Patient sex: M
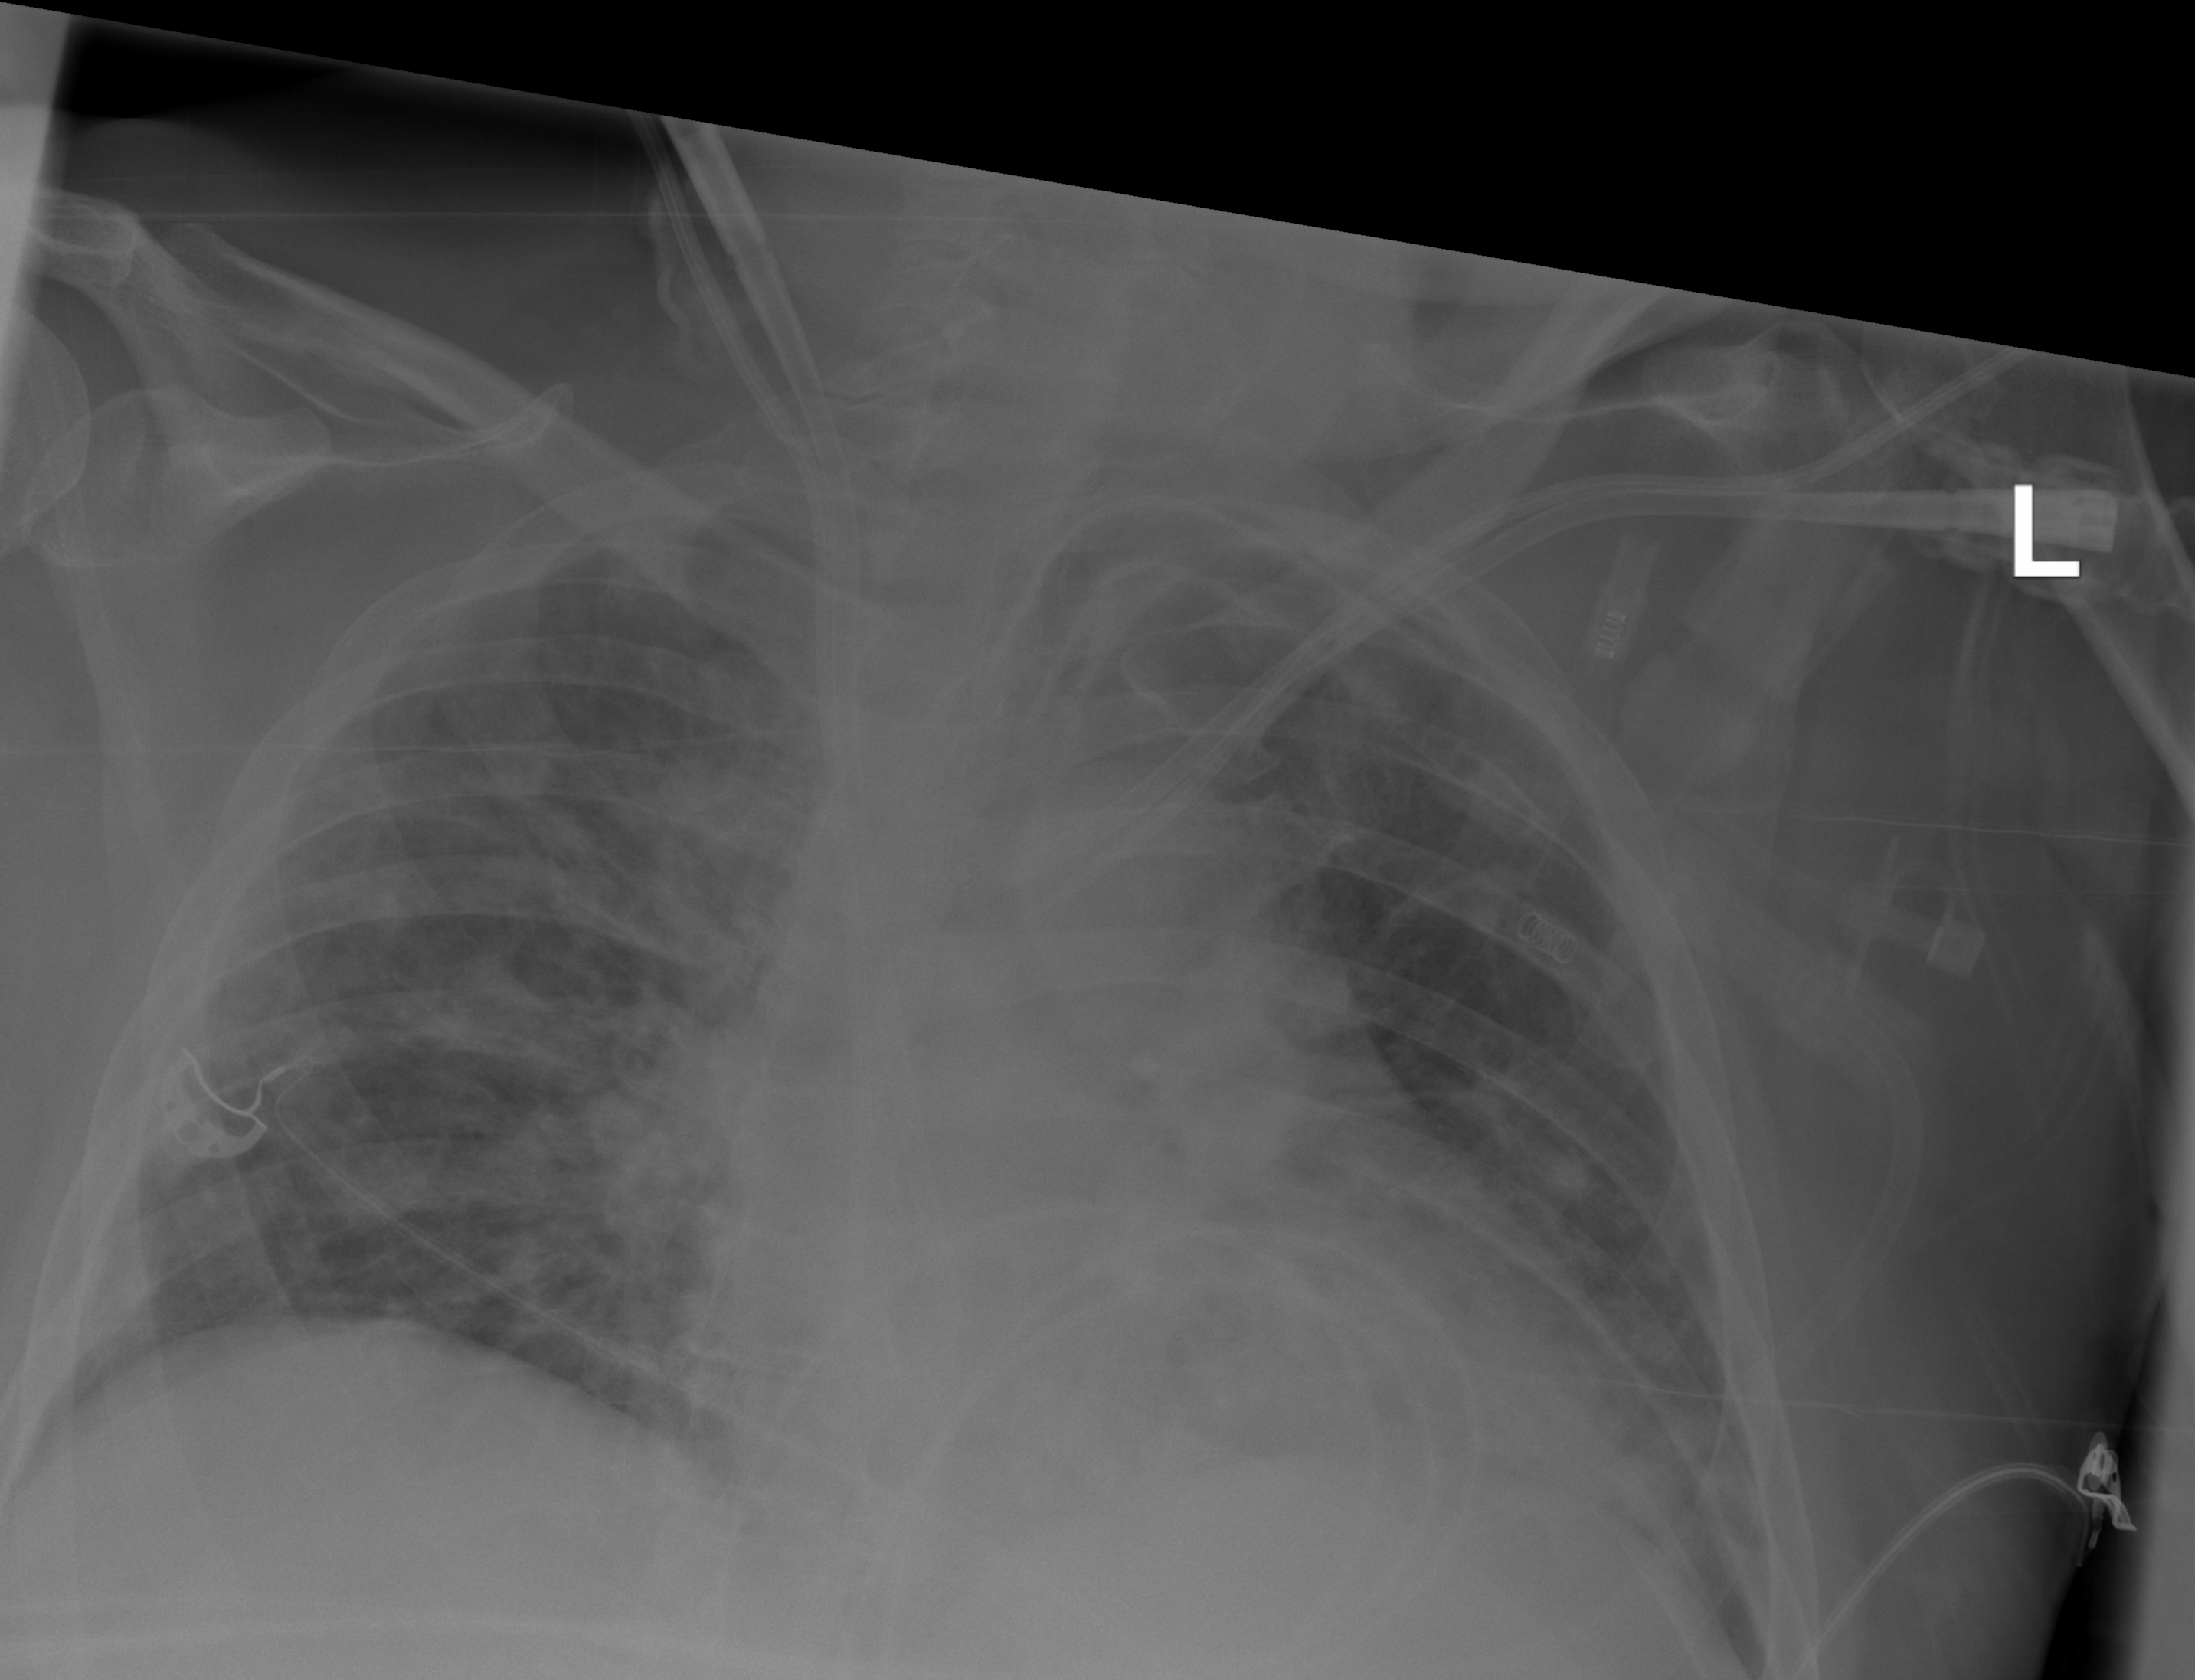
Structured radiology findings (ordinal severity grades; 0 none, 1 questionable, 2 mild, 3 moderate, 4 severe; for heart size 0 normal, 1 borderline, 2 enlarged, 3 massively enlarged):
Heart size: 2
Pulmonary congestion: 0
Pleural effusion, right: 0
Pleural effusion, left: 0
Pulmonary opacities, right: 2
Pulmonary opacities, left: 2
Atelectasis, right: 2
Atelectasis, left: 2